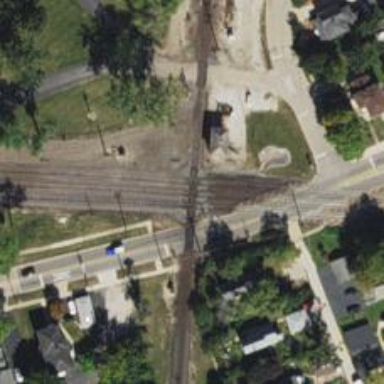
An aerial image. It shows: Railway crossing.